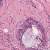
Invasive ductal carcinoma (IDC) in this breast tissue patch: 1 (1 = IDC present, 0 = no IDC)